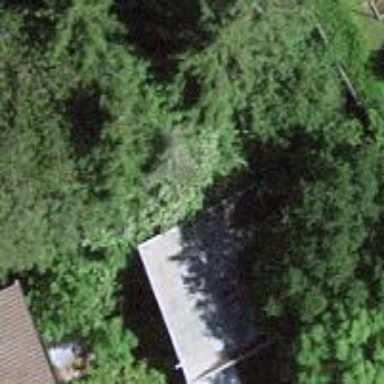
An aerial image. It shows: Shed building.